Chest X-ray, AP view. Patient: 42 years old, sex F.
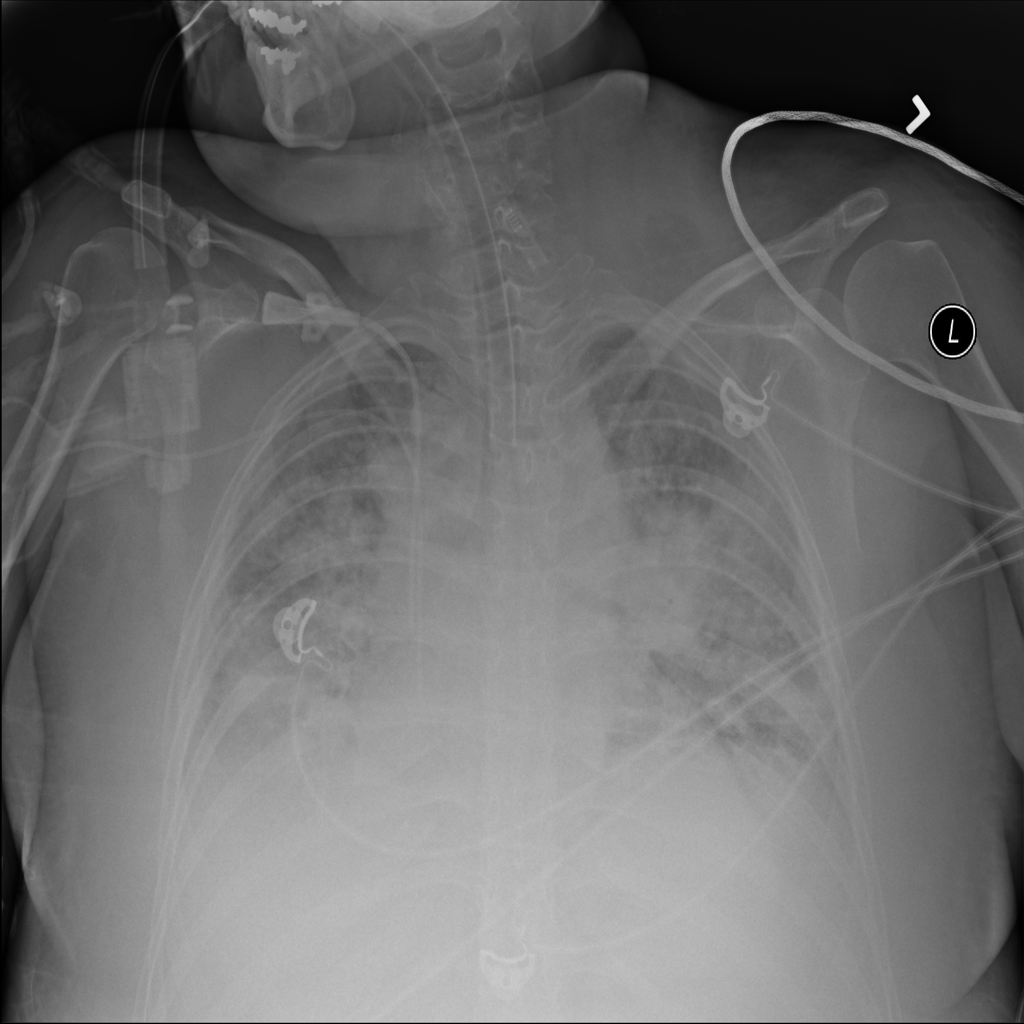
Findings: Consolidation, Infiltration